【题型】选择题　【知识点】函数　【难度】easy
已知函数$f(x)=mx-|2x-1|$，若满足$f(x)>0$的整数解恰有3个，\\
则实数$m$的范围为（ ）\\

\noindent A. $\left(\dfrac{5}{3},\dfrac{7}{4}\right]$ \hfill B. $\left[-\dfrac{7}{4},-\dfrac{5}{3}\right)$ \\
C. $\left[\dfrac{5}{3},\dfrac{7}{4}\right)$ \hfill D. $\left[\dfrac{3}{2},\dfrac{5}{4}\right)$ \\
【解答】
\noindent \textbf{【答案】}A \\

\noindent \textbf{【分析】}将问题转化为函数$y=|2x-1|$的图象在直线$y=mx$下方的部分有3个整点，然后数形结合可解.\\

\noindent \textbf{【详解】}$f(x)>0$得$mx>|2x-1|$，所以满足$f(x)>0$的整数解恰有3个，等价于函数$y=|2x-1|$的图象在直\\
线$y=mx$下方的部分有3个整点.\\

\noindent 如图，当直线$y=mx$的斜率$m$满足$k_{OA}<m\leq k_{OB}$时满足题意，其中$A(3,5),B(4,7)$\\
所以，$k_{OA}=\dfrac{5}{3},k_{OB}=\dfrac{7}{4}$，所以$\dfrac{5}{3}<m\leq\dfrac{7}{4}$.\\
故选：A \\

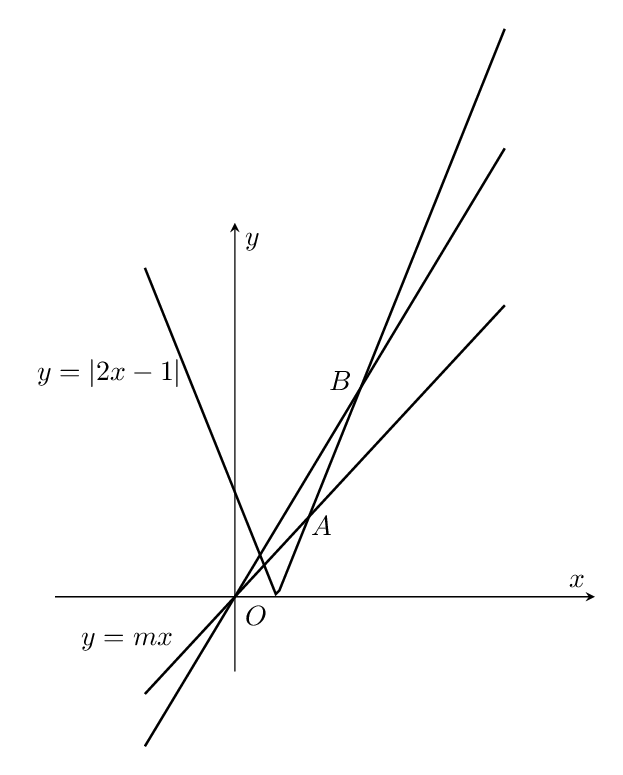